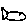
Label: fish